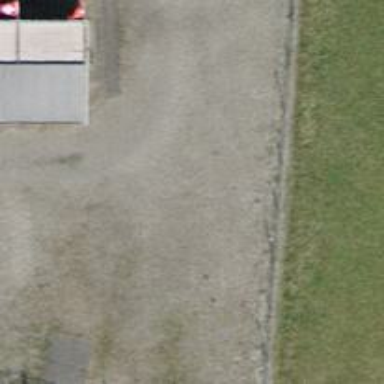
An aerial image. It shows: Compacted driveway used as service road.